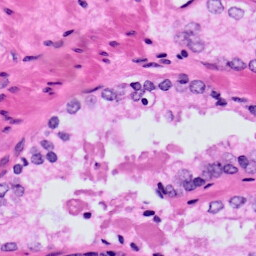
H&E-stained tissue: Prostate